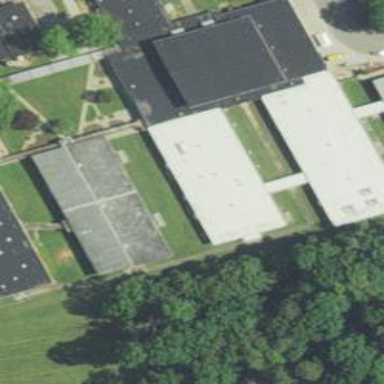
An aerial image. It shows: School building.